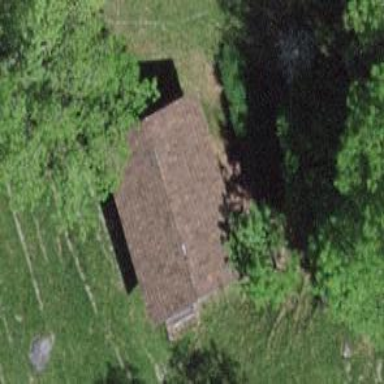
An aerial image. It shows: Stable building.